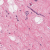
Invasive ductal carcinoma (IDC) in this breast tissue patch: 0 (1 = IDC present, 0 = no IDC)